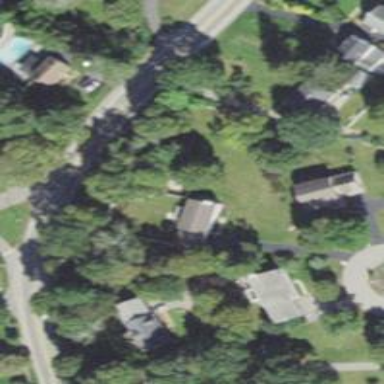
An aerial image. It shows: Residential driveway.